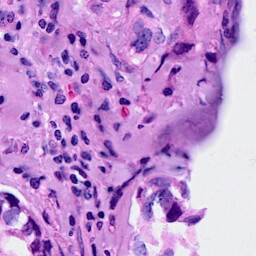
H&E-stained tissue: Breast